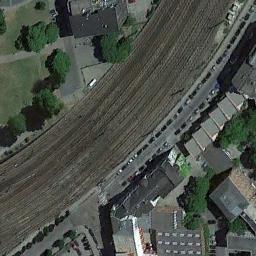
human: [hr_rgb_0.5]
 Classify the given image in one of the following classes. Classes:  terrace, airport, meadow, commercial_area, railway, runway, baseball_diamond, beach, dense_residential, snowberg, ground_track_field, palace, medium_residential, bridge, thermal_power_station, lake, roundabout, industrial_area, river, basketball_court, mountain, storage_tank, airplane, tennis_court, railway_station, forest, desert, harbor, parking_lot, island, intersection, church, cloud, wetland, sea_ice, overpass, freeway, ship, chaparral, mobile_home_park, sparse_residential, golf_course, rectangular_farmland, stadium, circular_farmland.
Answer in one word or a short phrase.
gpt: railway